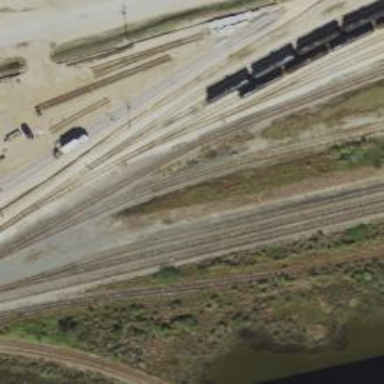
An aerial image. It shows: Rail spur service.